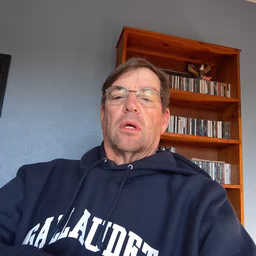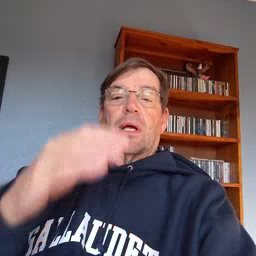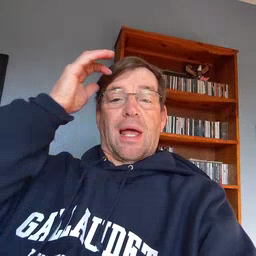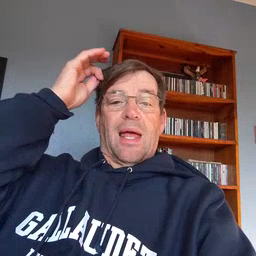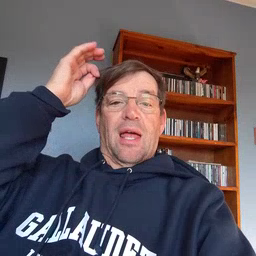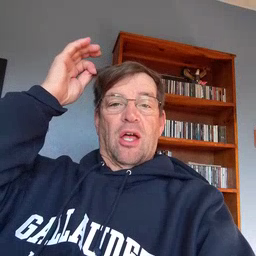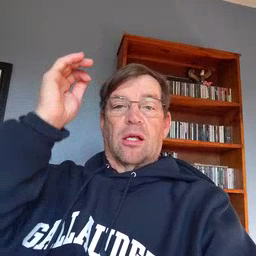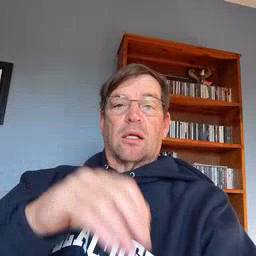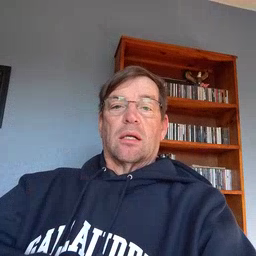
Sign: hair